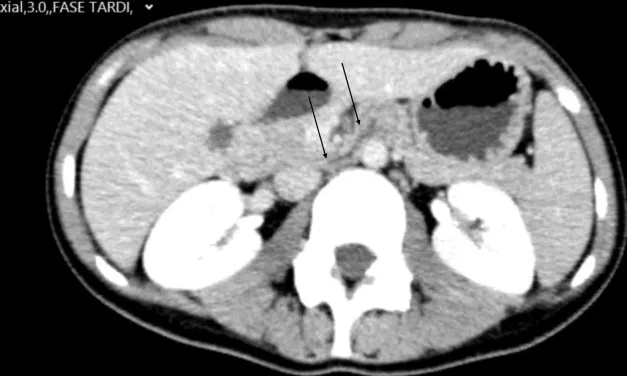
Axial plane of abdominal CT showing narrowing of the duodenum (black arrows) between the aorta and the superior mesenteric artery.
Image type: radiology (ct)